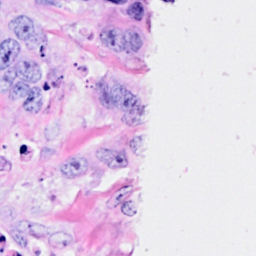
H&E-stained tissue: Breast